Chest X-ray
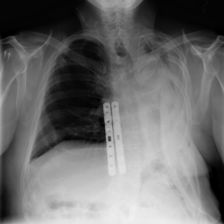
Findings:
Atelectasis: positive
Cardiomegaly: negative
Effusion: positive
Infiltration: negative
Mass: negative
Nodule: negative
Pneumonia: negative
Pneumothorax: negative
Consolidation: negative
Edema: negative
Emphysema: negative
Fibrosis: negative
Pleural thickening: negative
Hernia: negative